Chest X-ray. View position: AP
Patient age: 64
Patient sex: M
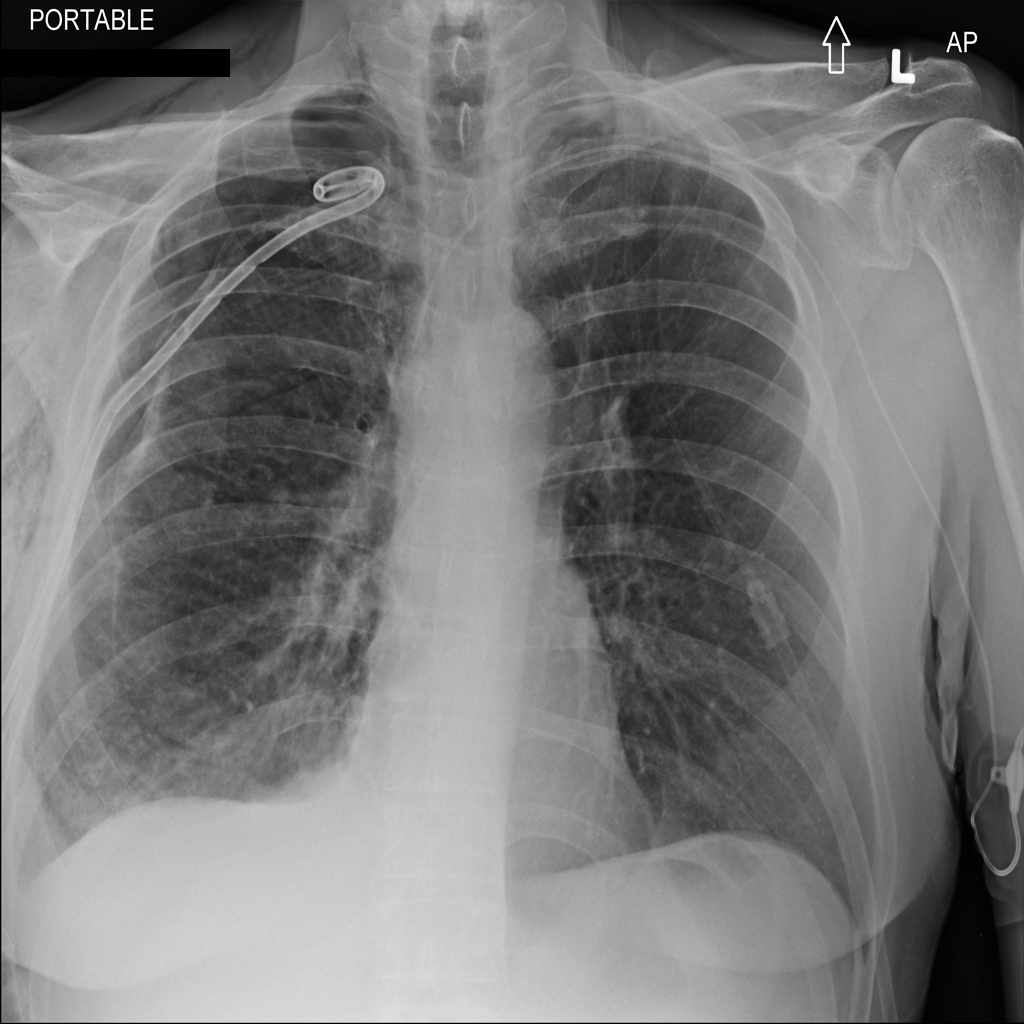
Finding: Pneumothorax